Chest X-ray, AP view. Patient: 61 years old, sex M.
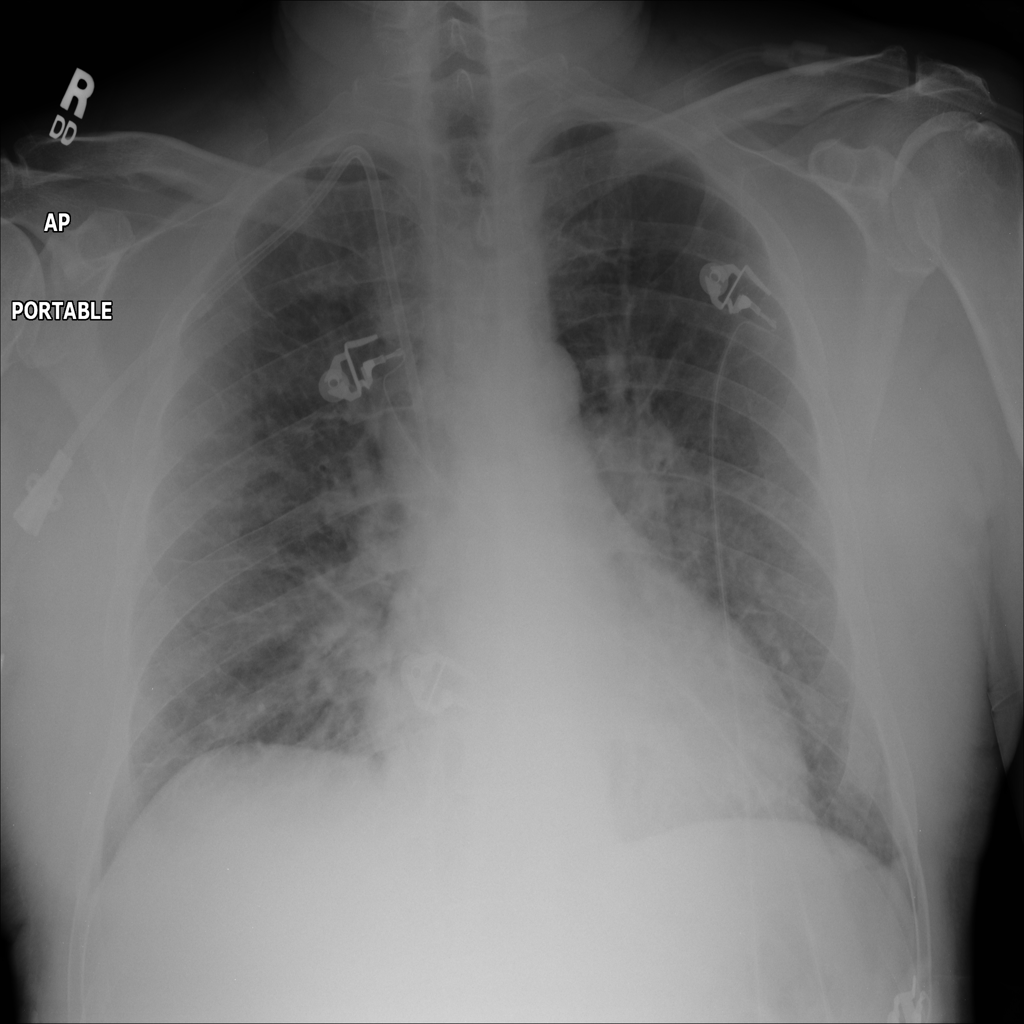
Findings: Infiltration